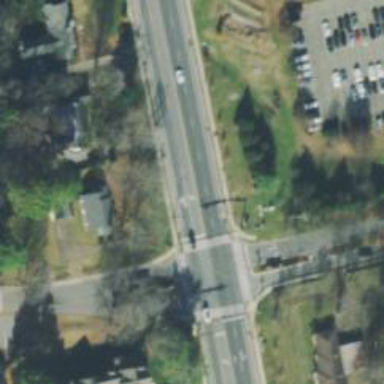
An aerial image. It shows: Marked crossing on the road.